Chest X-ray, PA view. Patient: 37 years old, sex F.
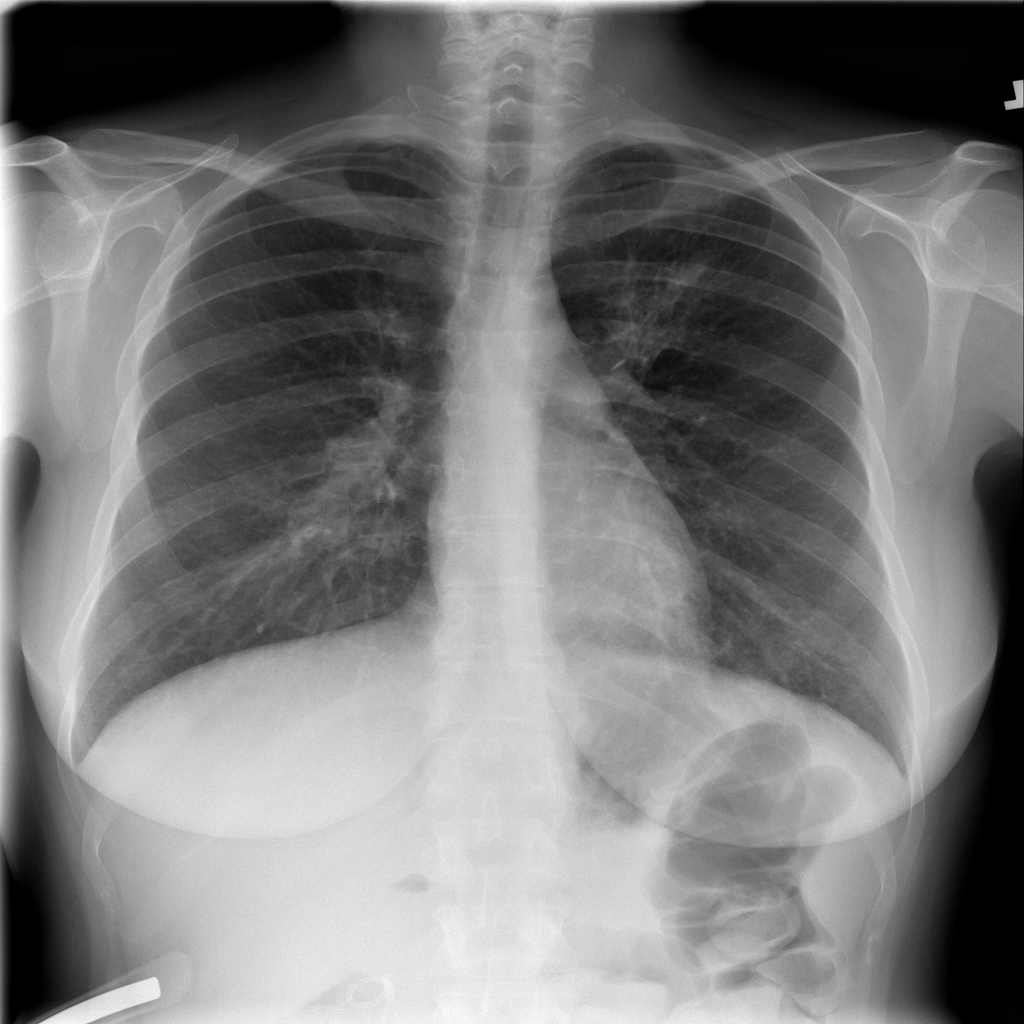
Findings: Fibrosis, Infiltration